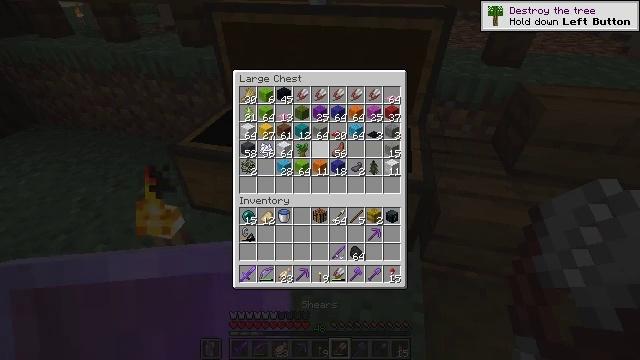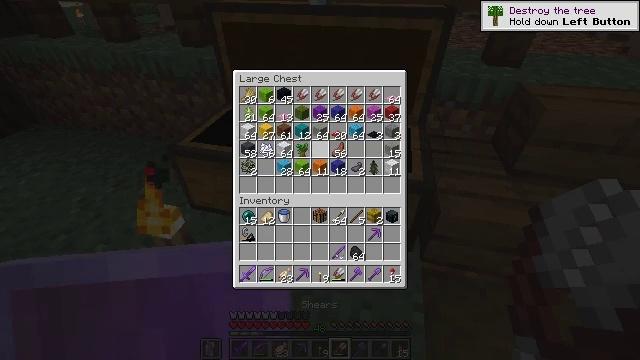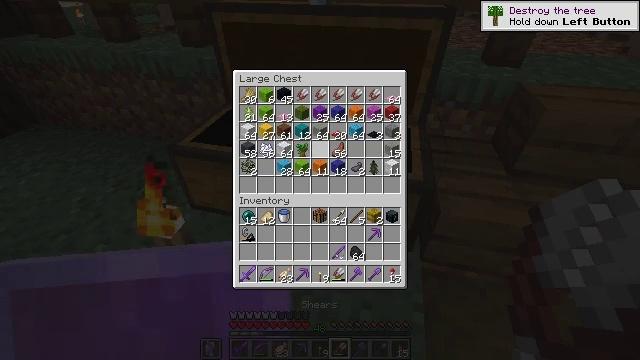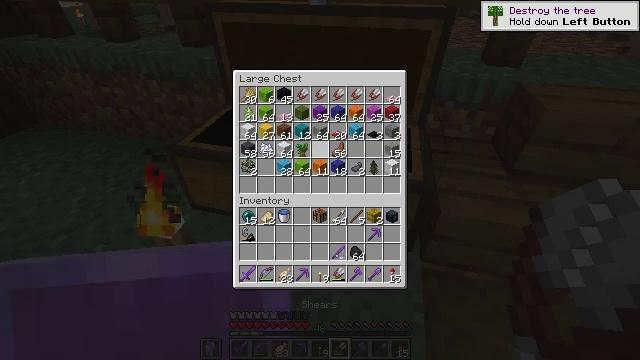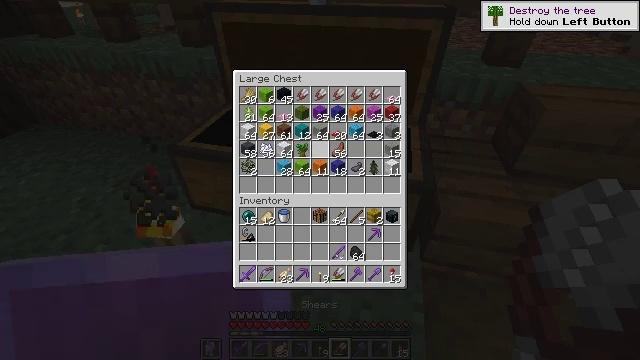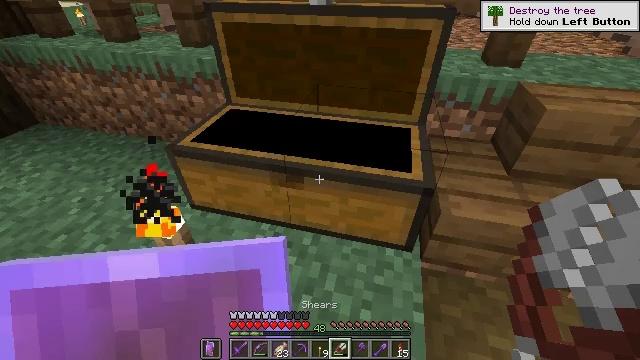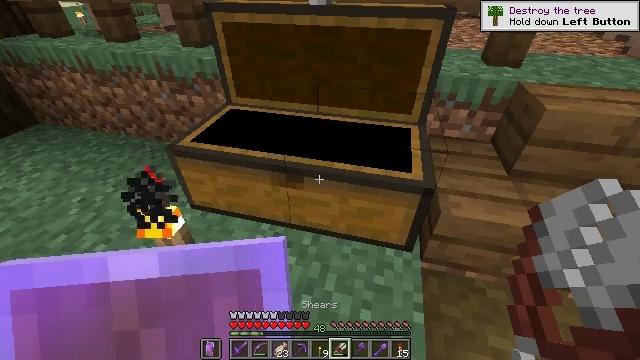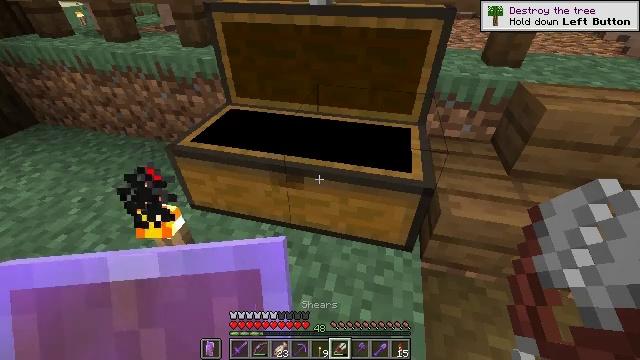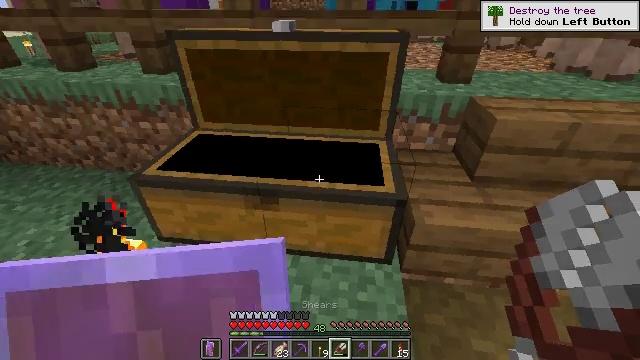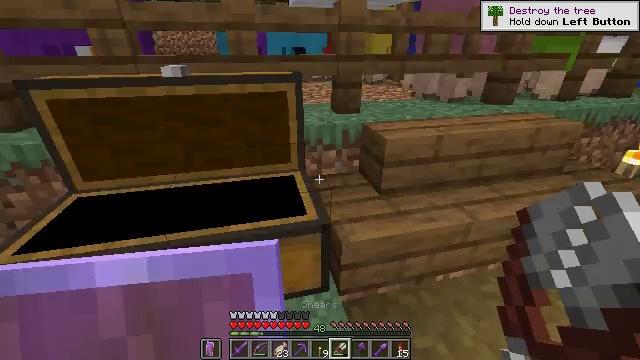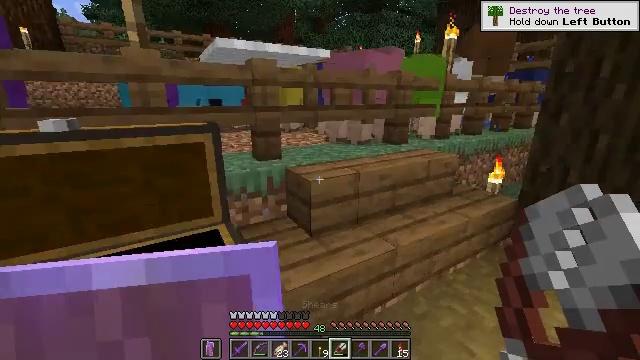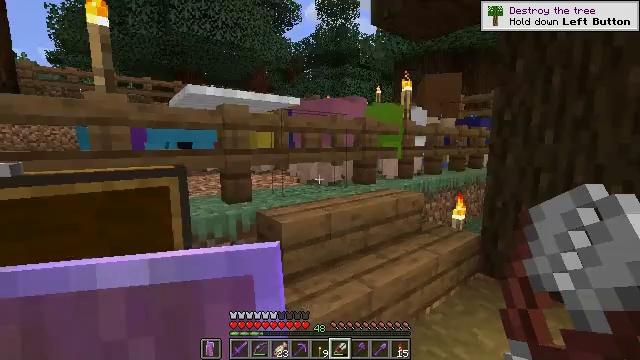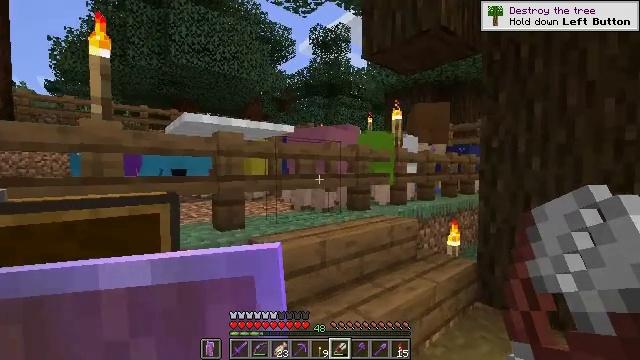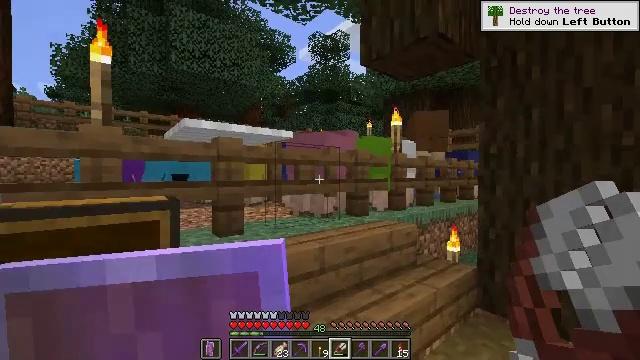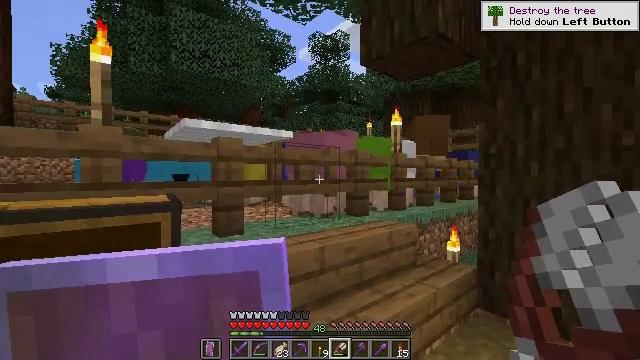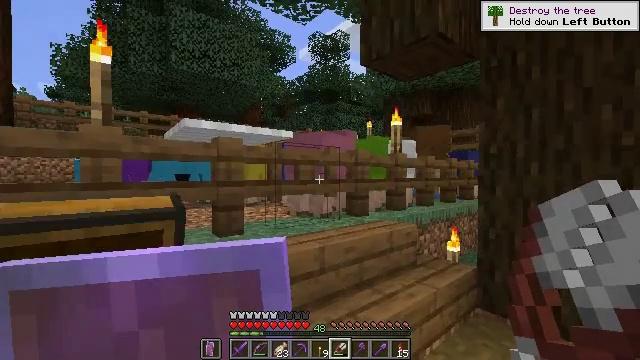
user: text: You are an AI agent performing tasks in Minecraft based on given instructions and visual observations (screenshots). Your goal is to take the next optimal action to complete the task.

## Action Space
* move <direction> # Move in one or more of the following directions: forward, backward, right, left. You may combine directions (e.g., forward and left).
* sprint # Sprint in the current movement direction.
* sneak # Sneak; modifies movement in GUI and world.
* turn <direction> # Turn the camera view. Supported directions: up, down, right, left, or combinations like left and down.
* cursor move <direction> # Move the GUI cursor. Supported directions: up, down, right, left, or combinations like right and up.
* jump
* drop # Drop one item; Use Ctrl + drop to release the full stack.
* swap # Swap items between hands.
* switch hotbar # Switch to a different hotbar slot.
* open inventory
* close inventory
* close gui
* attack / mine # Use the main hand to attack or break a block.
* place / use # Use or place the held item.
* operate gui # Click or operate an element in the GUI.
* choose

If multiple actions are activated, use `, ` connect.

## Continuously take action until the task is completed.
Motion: motion action
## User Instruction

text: craft item air
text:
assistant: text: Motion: no_op
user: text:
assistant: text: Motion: no_op
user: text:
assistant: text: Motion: no_op
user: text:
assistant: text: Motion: no_op
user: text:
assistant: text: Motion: no_op
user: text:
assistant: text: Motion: no_op
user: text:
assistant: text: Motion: no_op
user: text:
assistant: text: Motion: turn right and up
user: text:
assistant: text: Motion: turn right and up
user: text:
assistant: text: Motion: turn right and up
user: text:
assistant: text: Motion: turn right and up
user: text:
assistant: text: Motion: turn right and up
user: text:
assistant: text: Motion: turn up
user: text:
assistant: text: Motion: no_op
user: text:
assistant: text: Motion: no_op
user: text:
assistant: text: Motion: no_op
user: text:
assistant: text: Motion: move forward
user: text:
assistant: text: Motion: move forward
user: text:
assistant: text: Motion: move forward, turn left
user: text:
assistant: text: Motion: move forward
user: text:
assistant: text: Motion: move forward
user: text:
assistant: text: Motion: move forward
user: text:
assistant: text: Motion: move forward and move right, turn left
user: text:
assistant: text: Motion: move forward and move right, turn left
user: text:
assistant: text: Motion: move forward and move right, turn left and down
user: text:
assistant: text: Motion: move forward and move right, turn left and down
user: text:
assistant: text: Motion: move forward and move right, turn left and down
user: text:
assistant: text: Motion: move forward and move right, turn left
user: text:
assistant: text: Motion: move forward and move right, turn left
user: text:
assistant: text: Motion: move forward, turn left